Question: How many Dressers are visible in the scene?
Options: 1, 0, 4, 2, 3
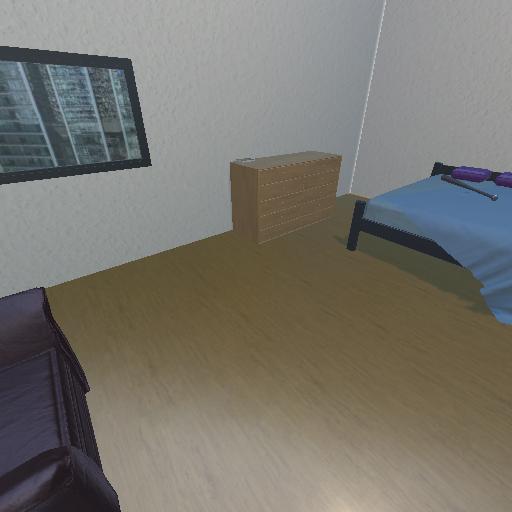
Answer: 1